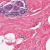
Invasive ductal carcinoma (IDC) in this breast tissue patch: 0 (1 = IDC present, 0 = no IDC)